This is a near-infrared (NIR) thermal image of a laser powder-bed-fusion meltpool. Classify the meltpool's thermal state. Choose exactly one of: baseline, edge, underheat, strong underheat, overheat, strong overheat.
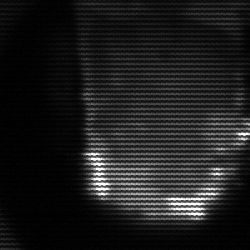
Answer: baseline